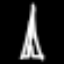
Label: The Eiffel Tower